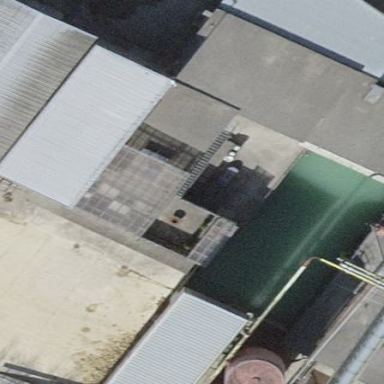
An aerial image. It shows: Industrial building.